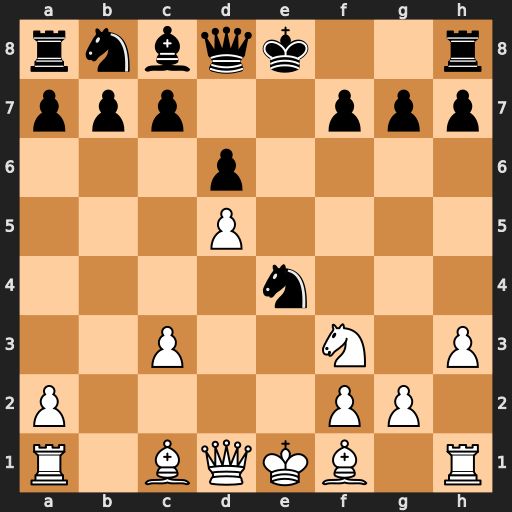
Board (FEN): rnbqk2r/ppp2ppp/3p4/3P4/4n3/2P2N1P/P4PP1/R1BQKB1R
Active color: w
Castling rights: KQkq
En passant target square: -
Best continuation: Qa4+ Nd7 Qxe4+